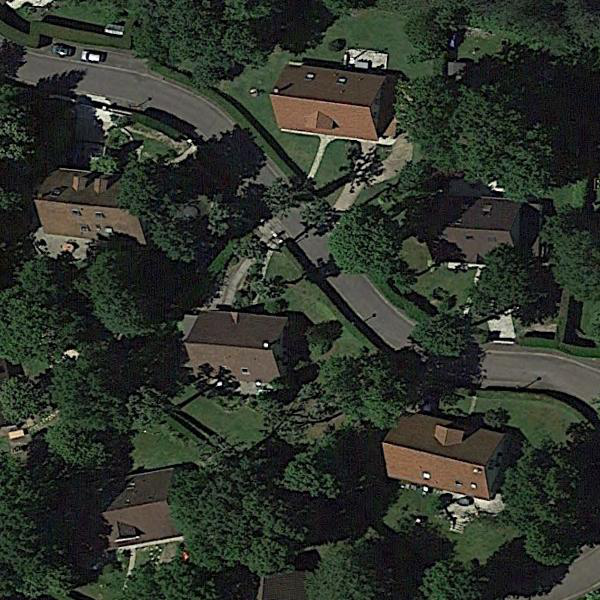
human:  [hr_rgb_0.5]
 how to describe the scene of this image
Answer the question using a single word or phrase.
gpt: medium residential